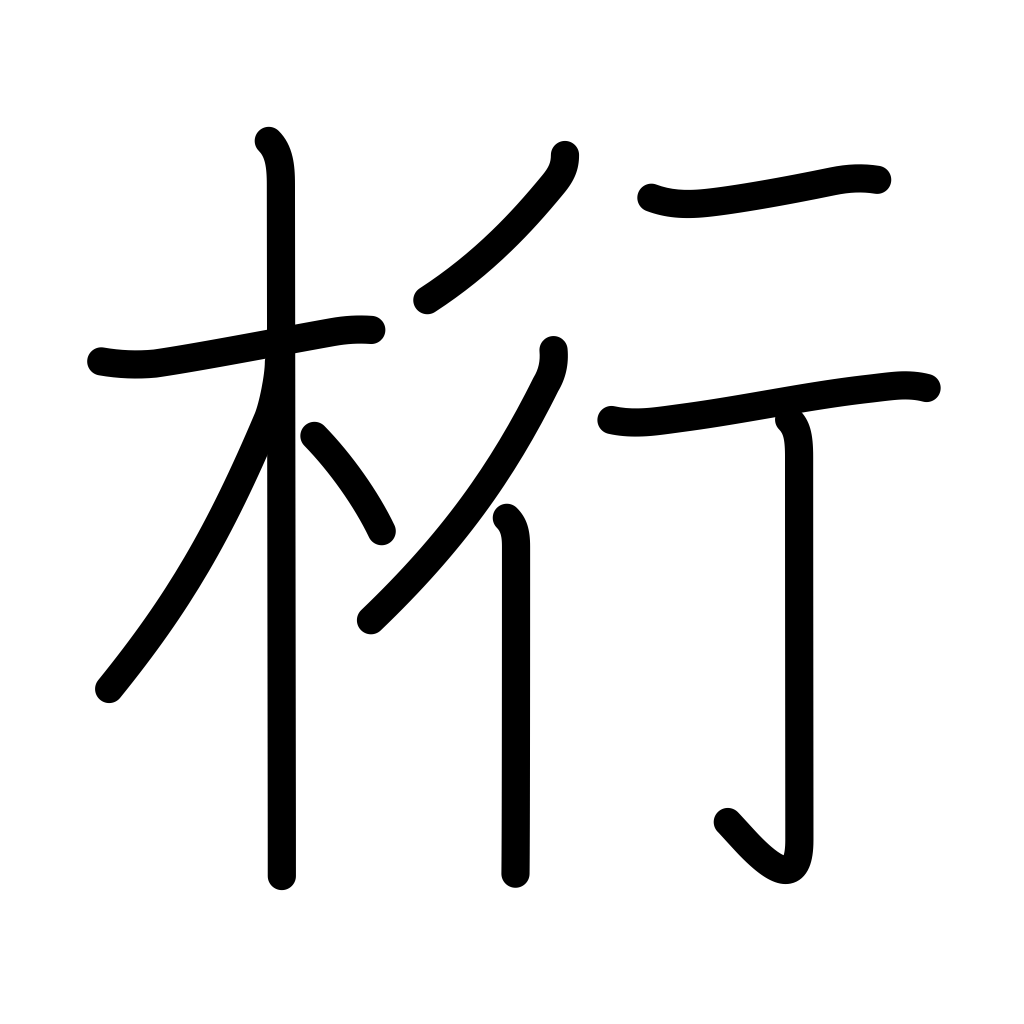
Meaning: beam, girder, spar